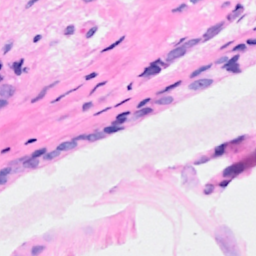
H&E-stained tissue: Breast